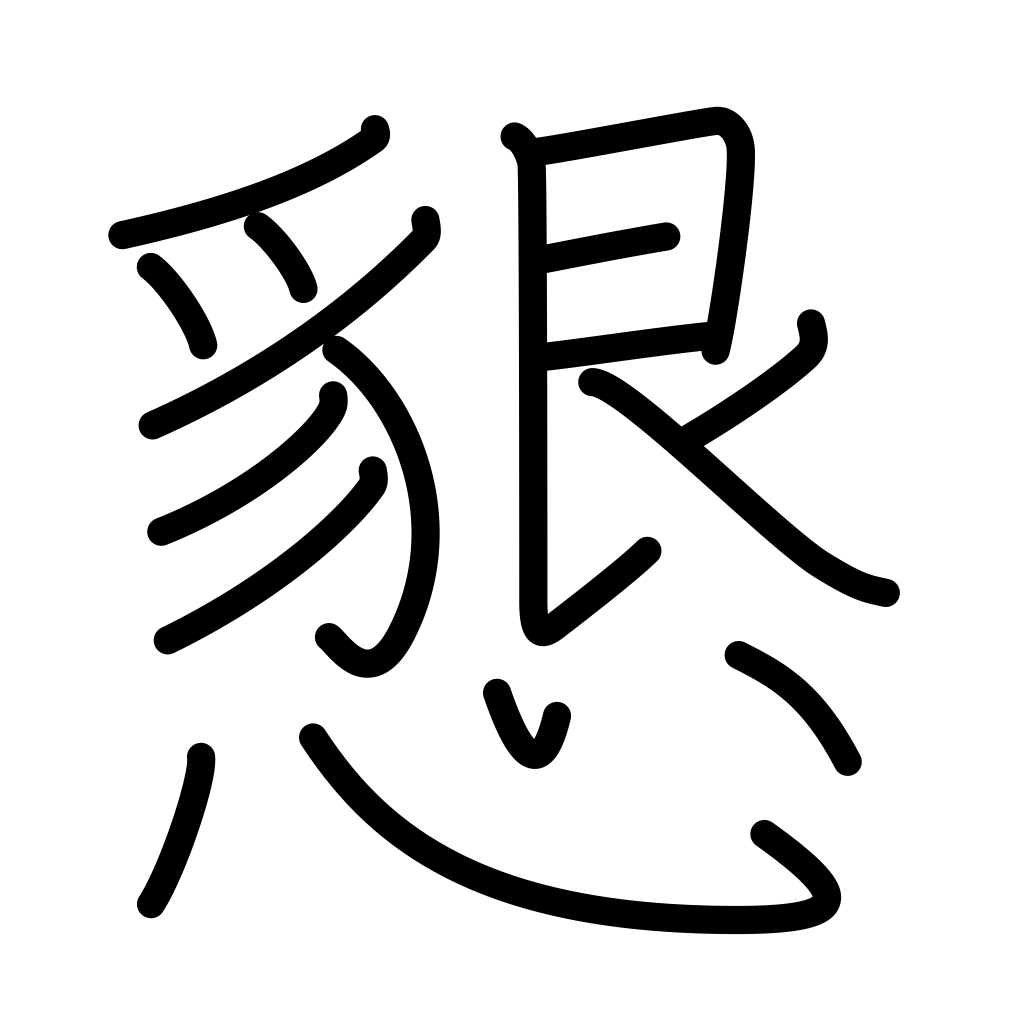
Meaning: sociable, kind, courteous, hospitable, cordial